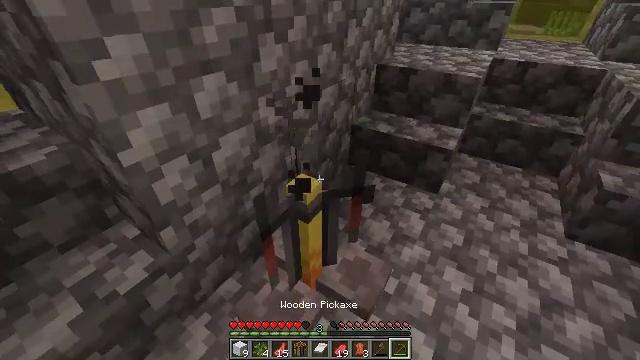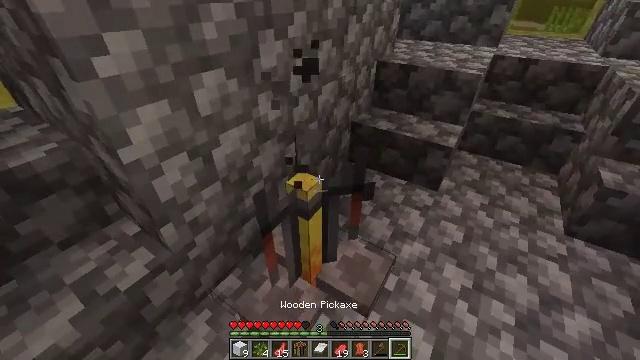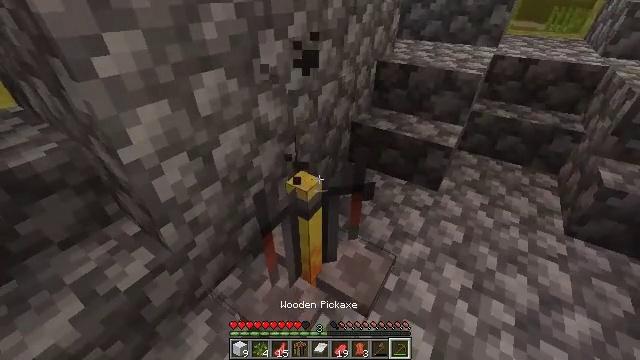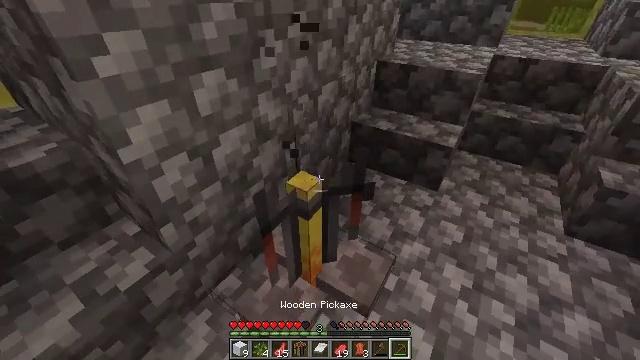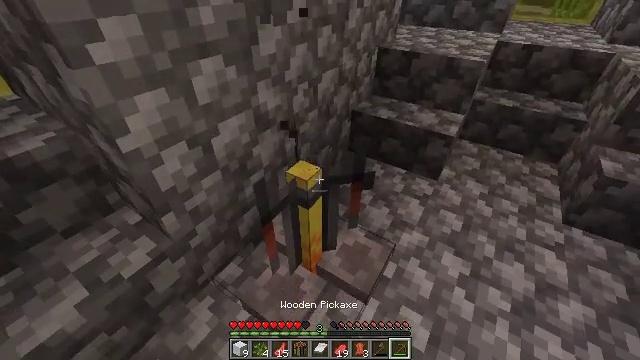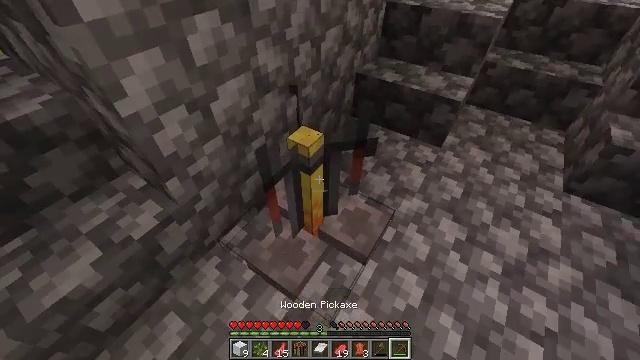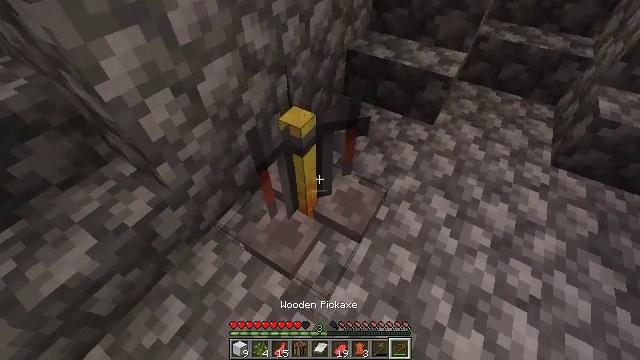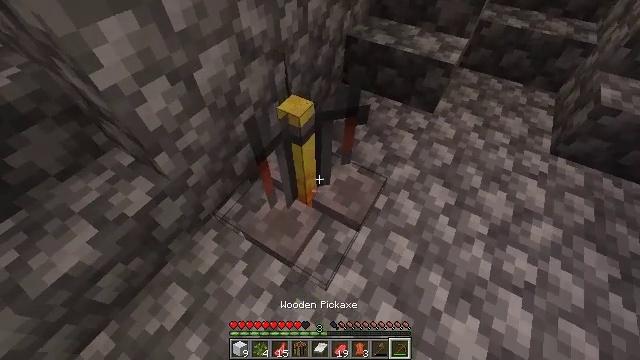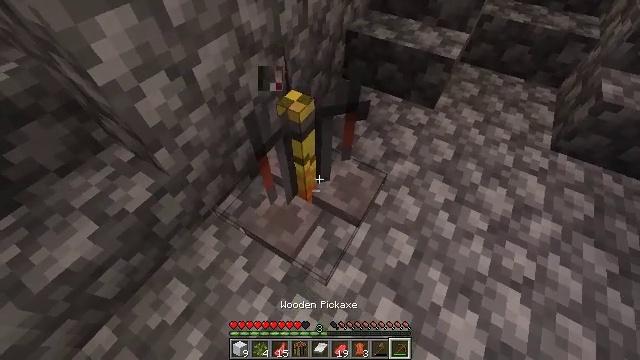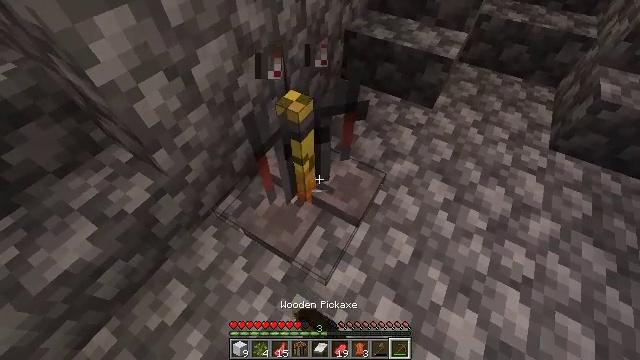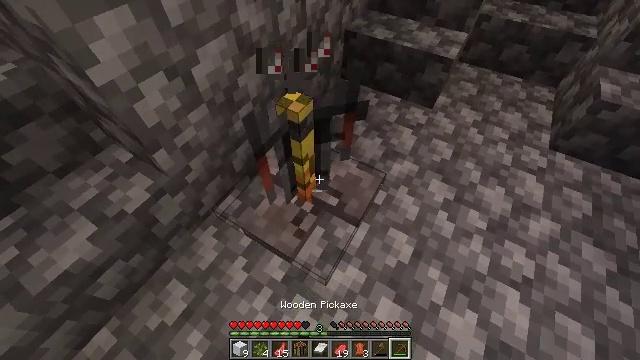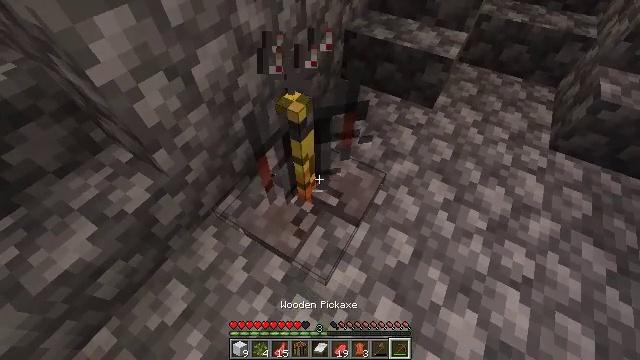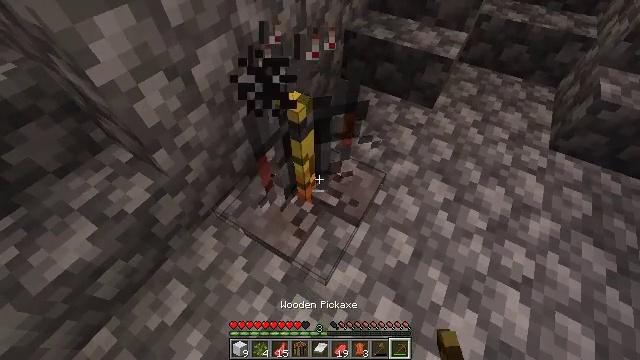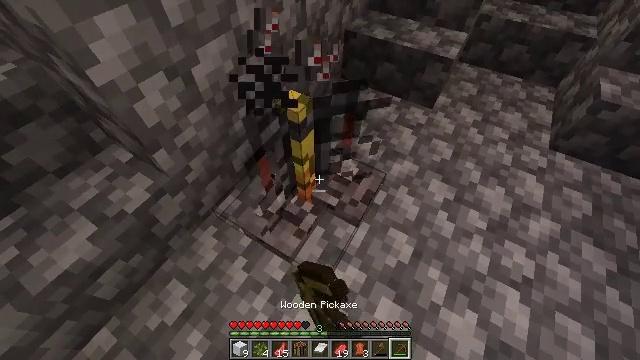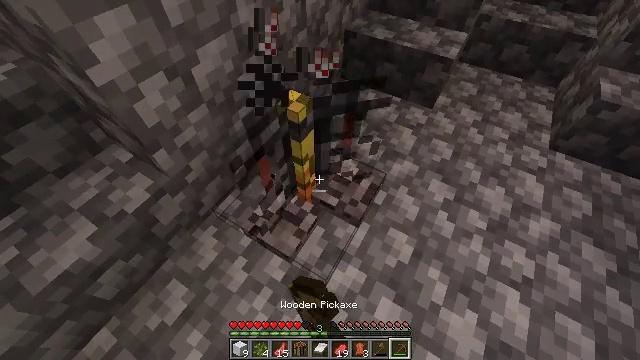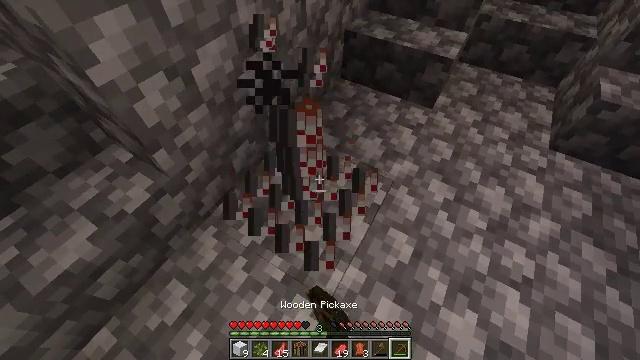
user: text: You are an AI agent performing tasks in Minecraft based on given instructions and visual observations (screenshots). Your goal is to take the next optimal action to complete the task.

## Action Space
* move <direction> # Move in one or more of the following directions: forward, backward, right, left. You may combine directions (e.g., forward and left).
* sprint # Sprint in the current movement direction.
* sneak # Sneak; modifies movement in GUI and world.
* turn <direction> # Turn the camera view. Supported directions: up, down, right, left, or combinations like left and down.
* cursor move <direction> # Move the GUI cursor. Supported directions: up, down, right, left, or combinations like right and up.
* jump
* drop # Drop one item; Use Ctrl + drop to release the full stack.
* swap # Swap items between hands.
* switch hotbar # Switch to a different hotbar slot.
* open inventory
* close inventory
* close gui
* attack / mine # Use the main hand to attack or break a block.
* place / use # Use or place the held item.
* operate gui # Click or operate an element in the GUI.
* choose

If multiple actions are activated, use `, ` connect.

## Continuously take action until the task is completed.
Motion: motion action
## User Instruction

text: Mine the brewing stand from your base.
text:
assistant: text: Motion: no_op
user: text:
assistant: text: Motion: no_op
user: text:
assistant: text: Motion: no_op
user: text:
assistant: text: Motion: turn down
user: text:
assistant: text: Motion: turn down
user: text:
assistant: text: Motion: turn right and down
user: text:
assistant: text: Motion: turn down
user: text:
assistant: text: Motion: attack / mine
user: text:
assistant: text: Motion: attack / mine
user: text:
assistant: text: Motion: attack / mine
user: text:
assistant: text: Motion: attack / mine
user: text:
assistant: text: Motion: attack / mine
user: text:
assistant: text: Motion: attack / mine
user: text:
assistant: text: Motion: attack / mine
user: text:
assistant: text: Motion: attack / mine
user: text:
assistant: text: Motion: attack / mine
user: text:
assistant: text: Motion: attack / mine
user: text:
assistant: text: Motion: attack / mine
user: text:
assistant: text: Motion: attack / mine
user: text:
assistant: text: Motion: attack / mine